Interaction volume radius: 10 \u00c5
Interaction volume height: 15 \u00c5
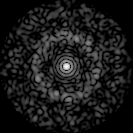
Disorder parameter: 0.8293